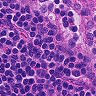
Metastatic tissue present: no